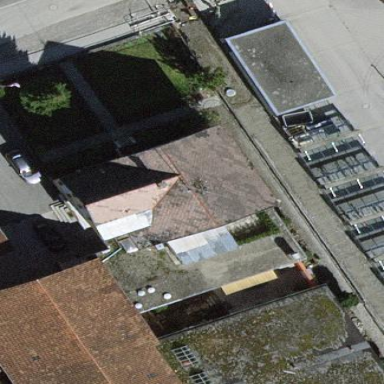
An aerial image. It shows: Building with gabled roof made of brown roof tiles. The roof orientation is along the building.